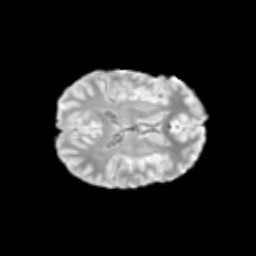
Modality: T2w
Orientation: axial
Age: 12
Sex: female
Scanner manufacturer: siemens
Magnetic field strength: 3 T
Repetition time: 3.8 s
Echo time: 0.07 s